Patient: sex F, age 75
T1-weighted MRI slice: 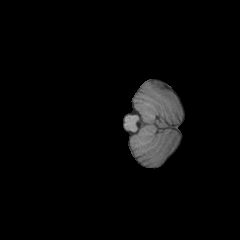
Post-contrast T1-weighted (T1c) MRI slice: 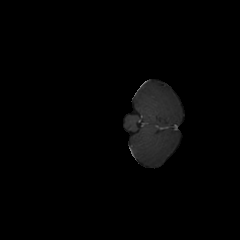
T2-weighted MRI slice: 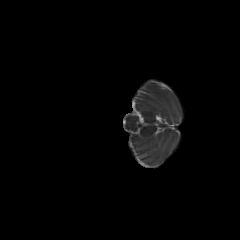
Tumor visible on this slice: no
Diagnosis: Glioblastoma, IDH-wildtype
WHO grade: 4